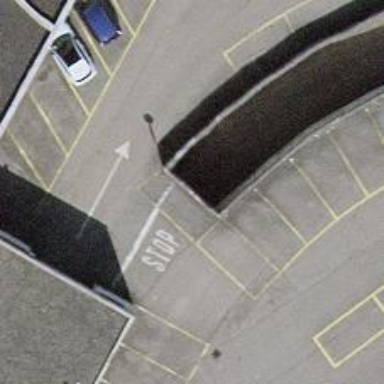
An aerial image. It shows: Parking entrance.